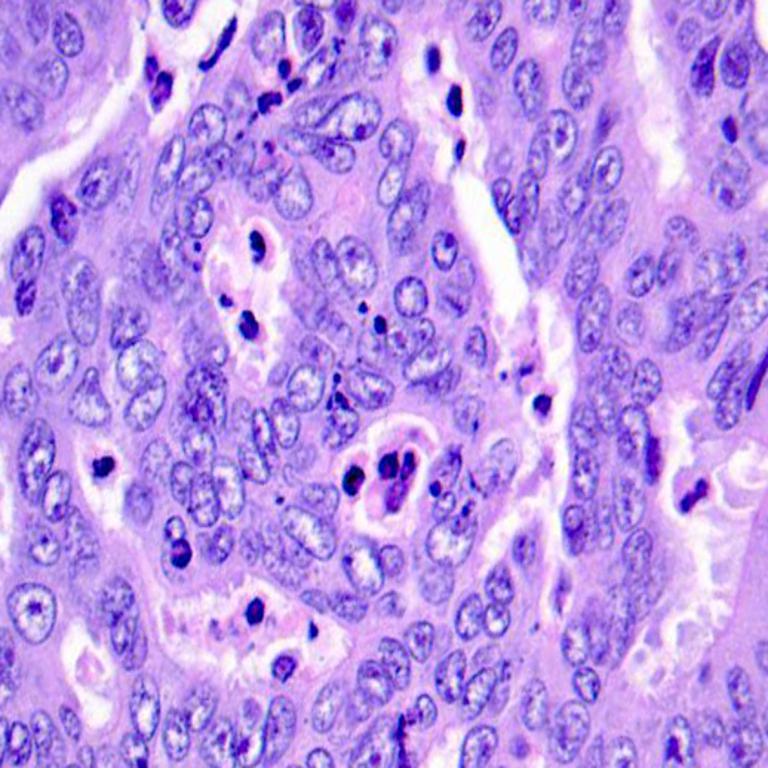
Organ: colon
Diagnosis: adenocarcinomas